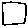
Label: square